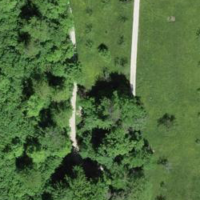
EUNIS habitat code: 25
Species observed at this site:
Lathyrus vernus